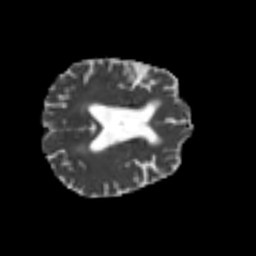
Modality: MD
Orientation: axial
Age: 76
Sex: female
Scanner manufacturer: siemens
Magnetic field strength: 3 T
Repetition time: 4.987 s
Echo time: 0.0792 s